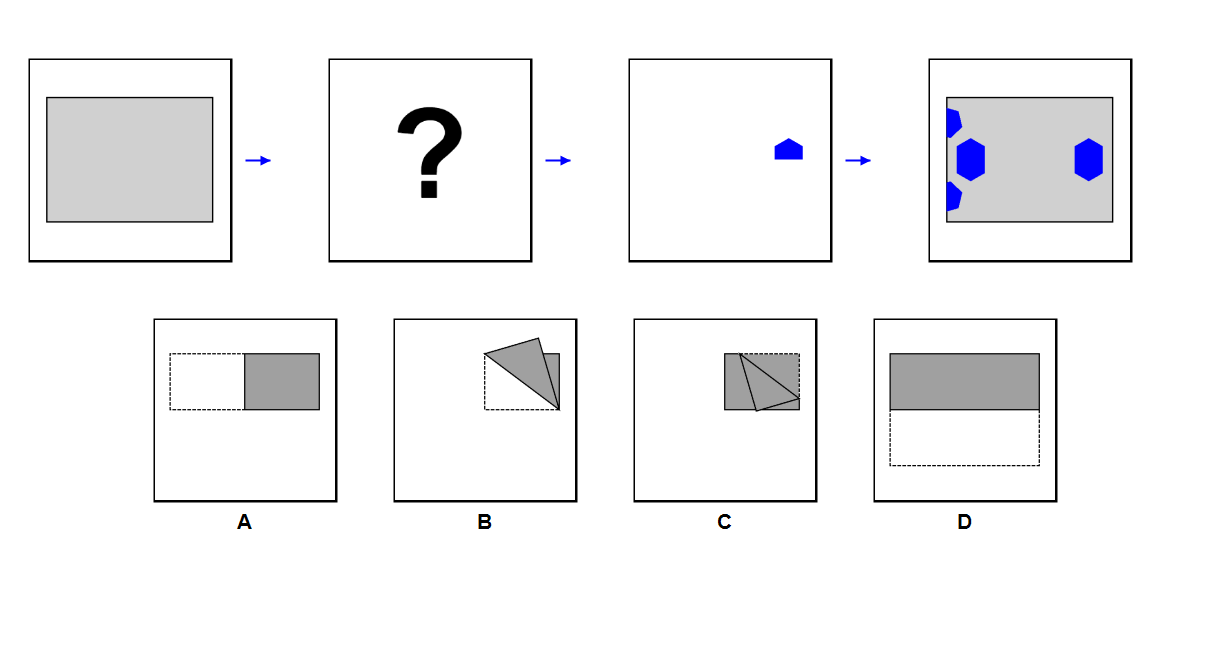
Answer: B